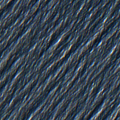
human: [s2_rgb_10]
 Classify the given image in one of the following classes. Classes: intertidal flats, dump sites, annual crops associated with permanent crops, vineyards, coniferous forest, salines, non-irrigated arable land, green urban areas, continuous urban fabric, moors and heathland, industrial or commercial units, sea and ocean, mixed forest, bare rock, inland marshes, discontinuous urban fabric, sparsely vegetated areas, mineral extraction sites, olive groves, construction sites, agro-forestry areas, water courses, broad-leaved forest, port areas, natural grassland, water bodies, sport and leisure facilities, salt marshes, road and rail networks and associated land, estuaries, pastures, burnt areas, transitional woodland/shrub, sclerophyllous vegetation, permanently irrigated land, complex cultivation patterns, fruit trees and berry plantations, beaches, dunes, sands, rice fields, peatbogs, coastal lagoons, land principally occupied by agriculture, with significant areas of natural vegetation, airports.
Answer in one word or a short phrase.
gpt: continuous urban fabric